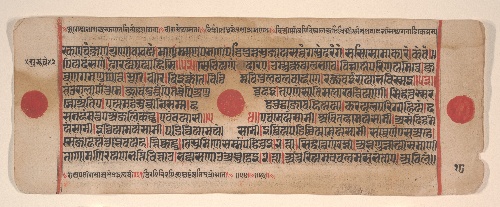
Artist: Bhadrabahu
Artist bio: Indian, died ca. 356 BCE
Date: 15th century
Object type: Folio
Classification: Paintings
Medium: Ink, opaque watercolor, and gold on paper
Culture: India (Gujarat)
Dimensions: (Average size .1–.71): 4 1/2 x 11 3/8 in. (11.4 x 28.9 cm)
Department: Asian Art
Credit line: Bequest of Cora Timken Burnett, 1956
Accession year: 1957
Repository: Metropolitan Museum of Art, New York, NY